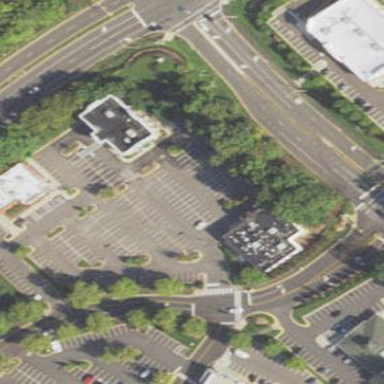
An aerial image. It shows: Parking area with asphalt surface.